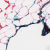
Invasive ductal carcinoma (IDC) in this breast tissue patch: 0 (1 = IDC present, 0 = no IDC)